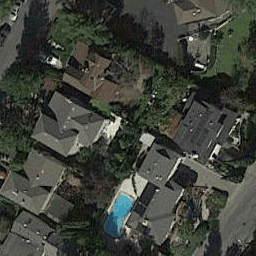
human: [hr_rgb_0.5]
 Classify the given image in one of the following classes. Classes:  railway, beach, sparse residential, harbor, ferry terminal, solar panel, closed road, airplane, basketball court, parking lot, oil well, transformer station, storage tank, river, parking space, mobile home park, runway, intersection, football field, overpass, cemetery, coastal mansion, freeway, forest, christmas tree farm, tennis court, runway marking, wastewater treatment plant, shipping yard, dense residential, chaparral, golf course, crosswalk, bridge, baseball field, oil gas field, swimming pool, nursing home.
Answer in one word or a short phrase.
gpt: dense residential